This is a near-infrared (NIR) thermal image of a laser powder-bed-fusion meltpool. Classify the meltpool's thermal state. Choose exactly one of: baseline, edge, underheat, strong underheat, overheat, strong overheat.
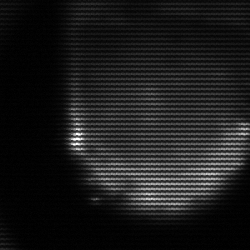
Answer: edge